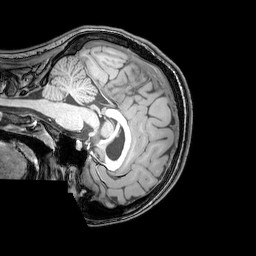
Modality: T1w
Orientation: sagittal
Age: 22
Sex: female
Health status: healthy
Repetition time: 0.081 s
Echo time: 0.037 s